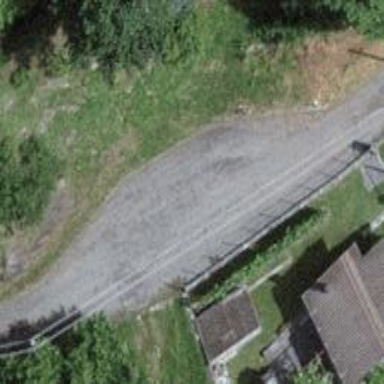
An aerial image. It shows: Passing place on the road.